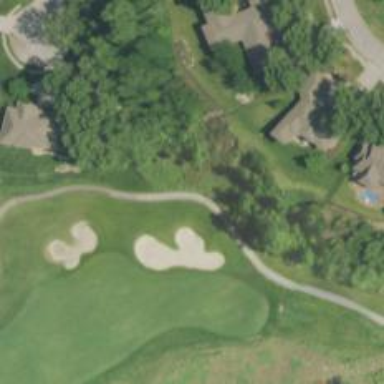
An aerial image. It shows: Service road designated as golf cart path.